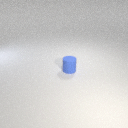
small blue rubber cylinder